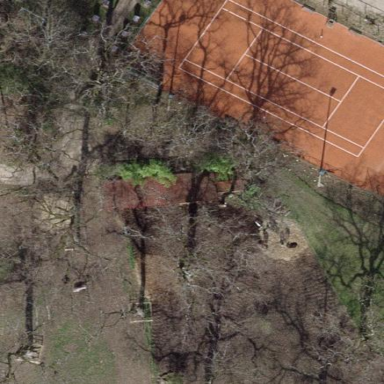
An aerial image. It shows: Tennis court in leisure pitch.